Interaction volume radius: 10 \u00c5
Interaction volume height: 15 \u00c5
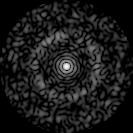
Disorder parameter: 0.8226